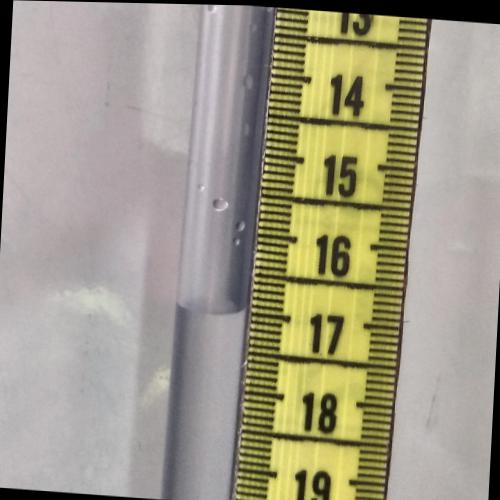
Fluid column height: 17.0 cm